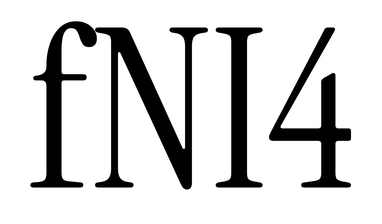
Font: InstrumentSerif-Regular